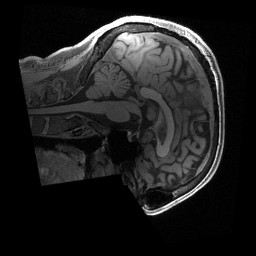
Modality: T1w
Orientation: sagittal
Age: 46
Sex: male
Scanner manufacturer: siemens
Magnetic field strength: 3 T
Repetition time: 2.4 s
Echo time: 0.00222 s